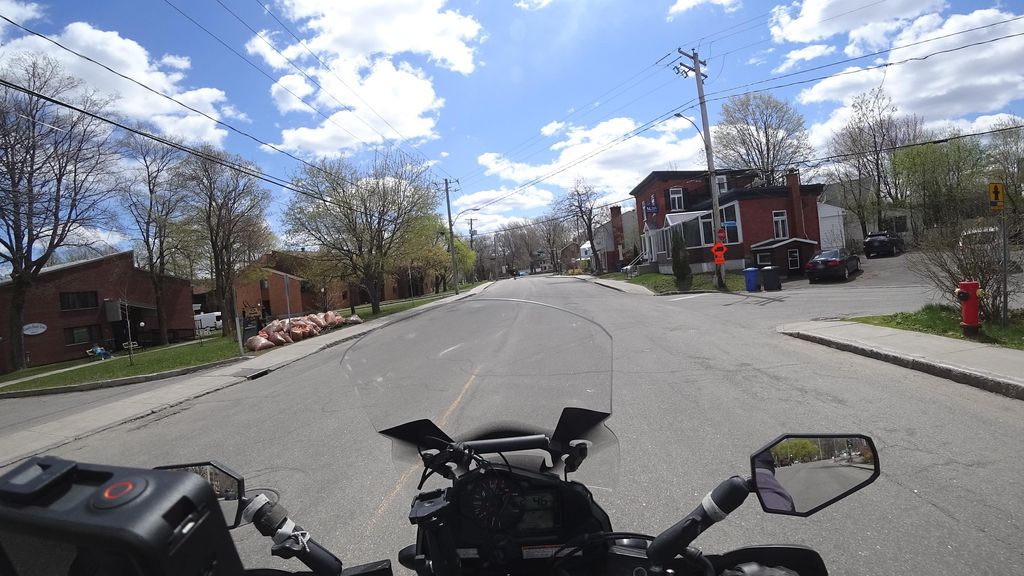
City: quebec_city